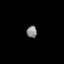
Tissue: prostate
Cell type: T cells
Senescence score: 0.6975
Nuclear area (px): 117
Mean DAPI intensity: 138.256